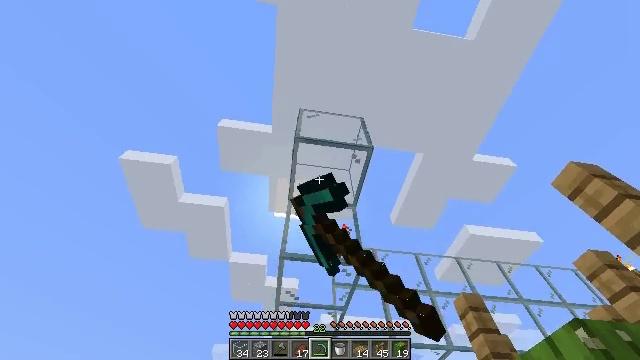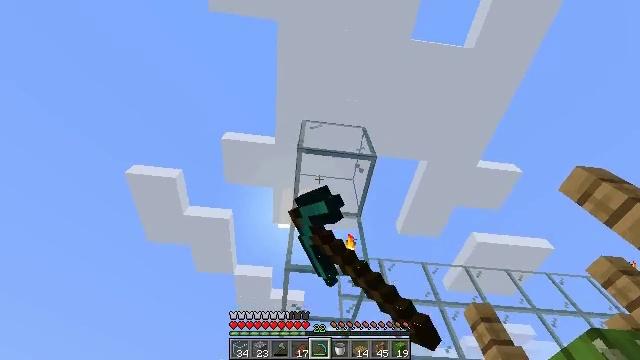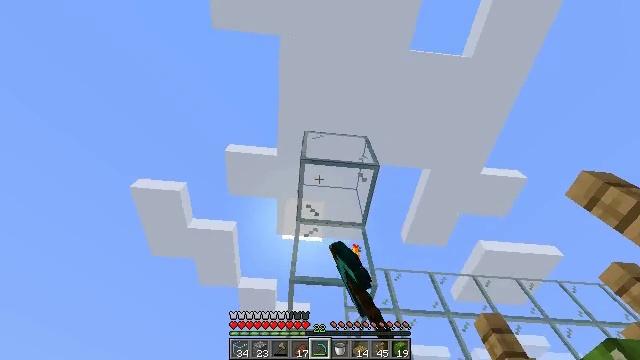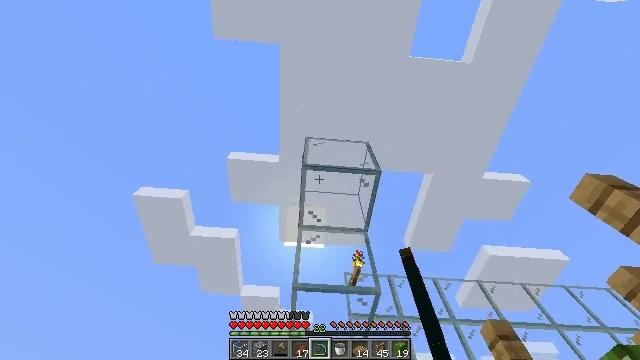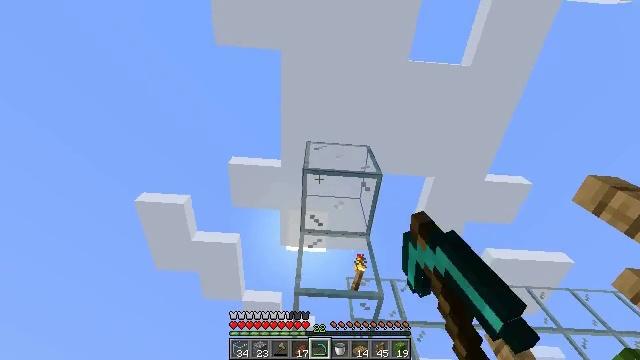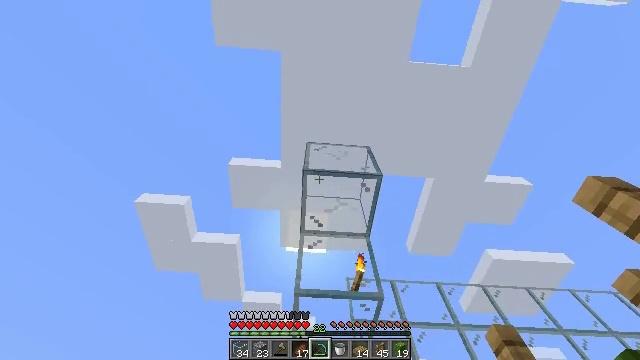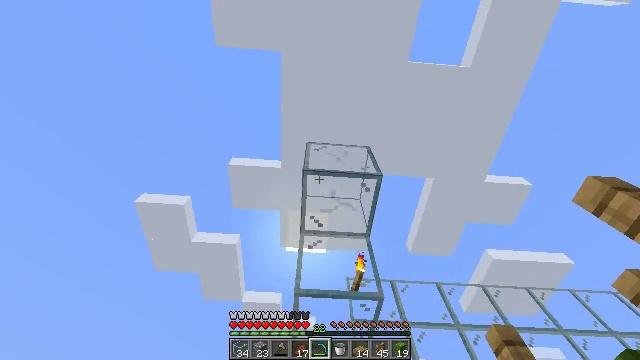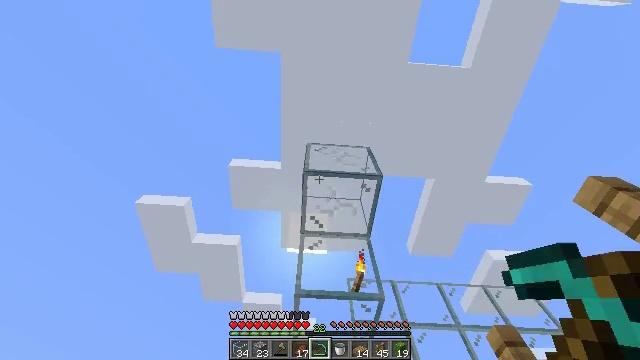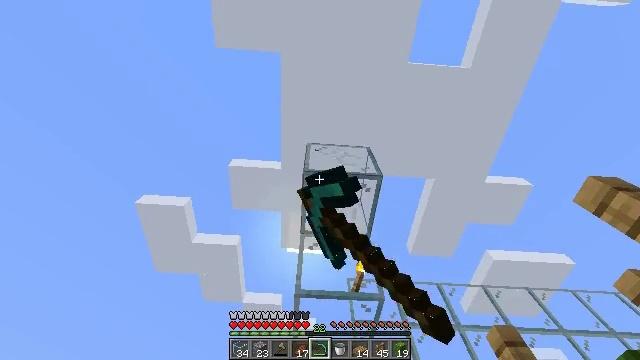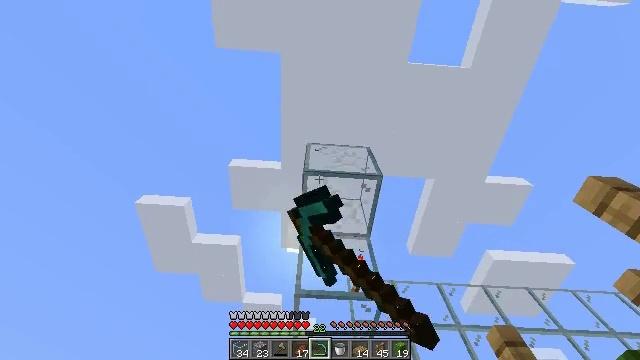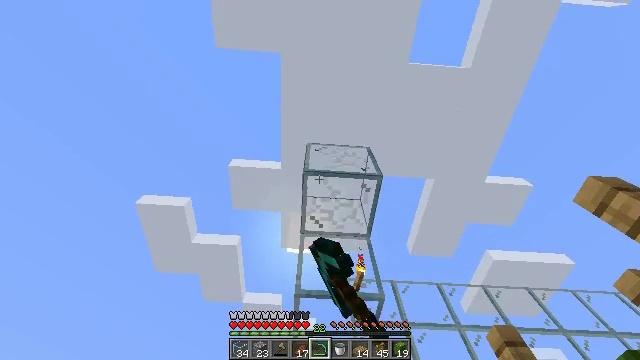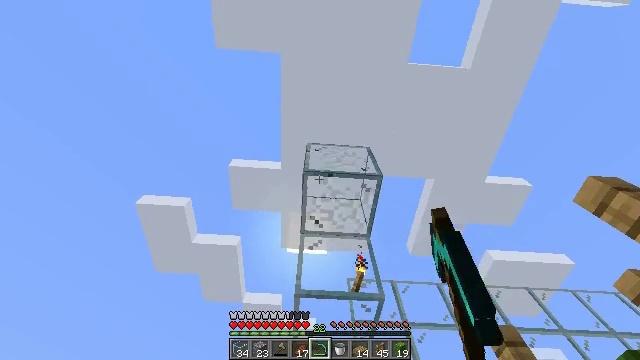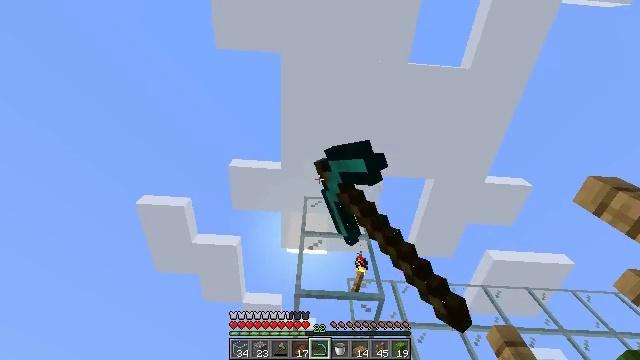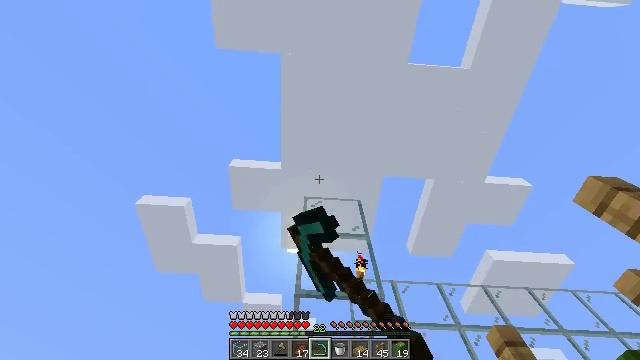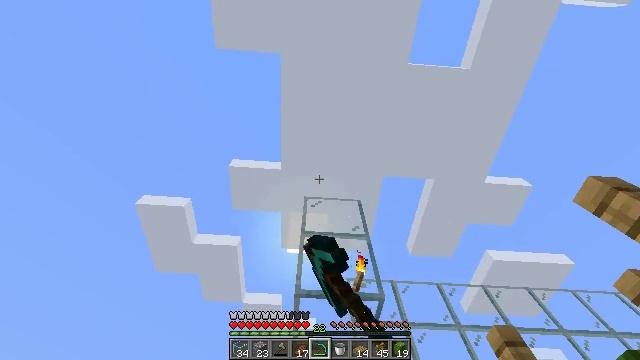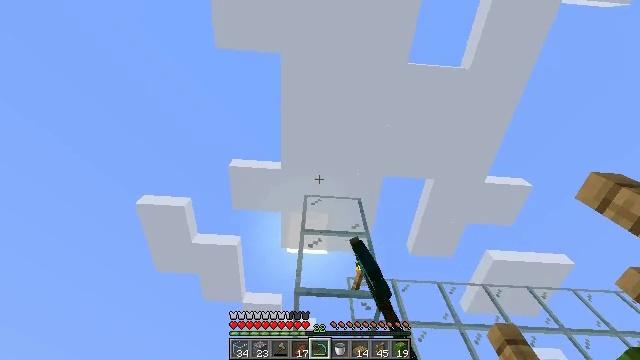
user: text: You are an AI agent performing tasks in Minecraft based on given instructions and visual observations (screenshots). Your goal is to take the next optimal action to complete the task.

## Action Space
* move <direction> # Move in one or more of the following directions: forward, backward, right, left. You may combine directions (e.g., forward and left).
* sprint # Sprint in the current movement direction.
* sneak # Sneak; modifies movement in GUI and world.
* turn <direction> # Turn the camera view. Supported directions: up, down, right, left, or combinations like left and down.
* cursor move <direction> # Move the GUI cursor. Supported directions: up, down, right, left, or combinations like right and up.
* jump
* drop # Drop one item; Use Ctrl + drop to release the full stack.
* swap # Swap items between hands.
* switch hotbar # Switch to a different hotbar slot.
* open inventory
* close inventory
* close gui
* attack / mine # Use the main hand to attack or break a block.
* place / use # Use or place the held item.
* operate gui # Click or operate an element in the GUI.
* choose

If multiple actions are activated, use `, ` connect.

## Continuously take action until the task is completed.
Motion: motion action
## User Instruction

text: Mine the glass to clear the view.
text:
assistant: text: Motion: turn left and up, attack / mine
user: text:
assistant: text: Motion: turn left and up, attack / mine
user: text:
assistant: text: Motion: turn up, attack / mine
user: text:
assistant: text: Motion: attack / mine
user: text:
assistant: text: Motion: attack / mine
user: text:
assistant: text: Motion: attack / mine
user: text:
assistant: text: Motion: attack / mine
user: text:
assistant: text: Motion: attack / mine
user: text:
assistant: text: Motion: attack / mine
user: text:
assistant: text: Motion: attack / mine
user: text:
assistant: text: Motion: attack / mine
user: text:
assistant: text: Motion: attack / mine
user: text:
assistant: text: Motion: attack / mine
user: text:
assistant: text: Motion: attack / mine
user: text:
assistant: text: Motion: move forward, attack / mine
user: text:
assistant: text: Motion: move forward, attack / mine
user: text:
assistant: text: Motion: move forward, attack / mine
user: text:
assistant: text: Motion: move forward, attack / mine
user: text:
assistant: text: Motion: move forward, attack / mine
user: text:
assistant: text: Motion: attack / mine
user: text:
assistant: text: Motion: attack / mine
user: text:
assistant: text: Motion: attack / mine
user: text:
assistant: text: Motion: attack / mine
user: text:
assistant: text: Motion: attack / mine
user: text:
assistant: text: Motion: attack / mine
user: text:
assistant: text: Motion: attack / mine
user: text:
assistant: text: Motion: attack / mine
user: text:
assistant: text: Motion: attack / mine
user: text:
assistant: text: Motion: attack / mine
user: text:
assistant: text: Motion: attack / mine